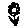
Label: flower